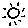
Label: sun